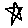
Label: star